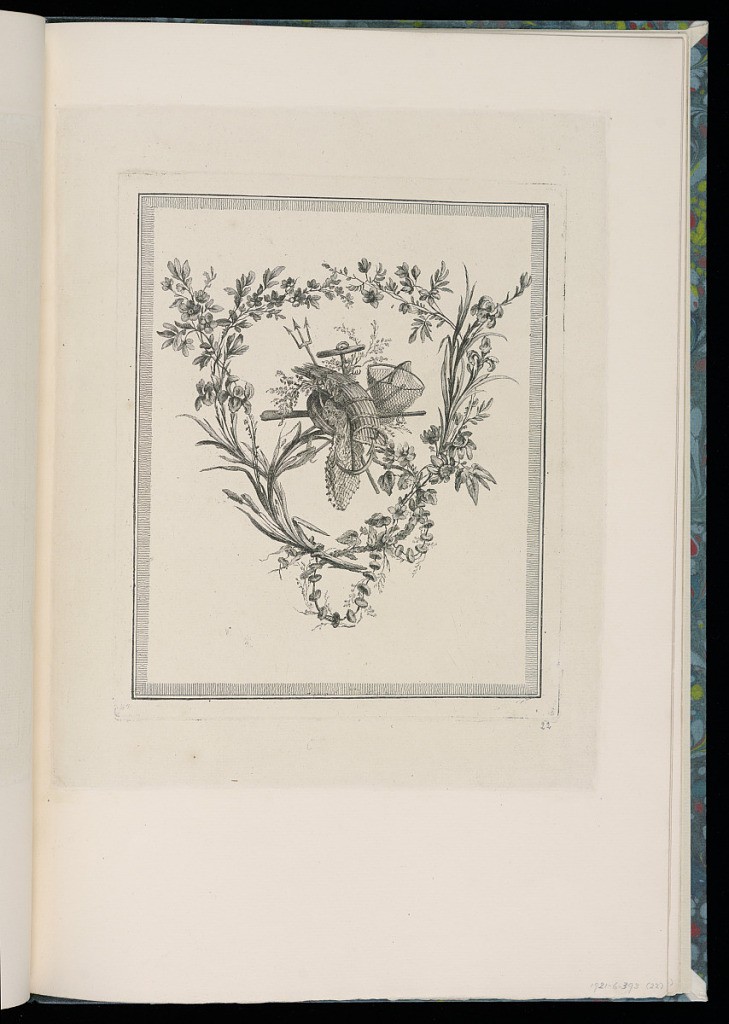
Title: Ornamental Trophy Design
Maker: Pierre Ranson, French, 1736–1786
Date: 1759–80
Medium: Etching and engraving on laid paper
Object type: Print
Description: Ornament design of a trophy with a fishing basket, nets, anchor, trident and leafy branches, framed by flowering branches, leaves and reeds.